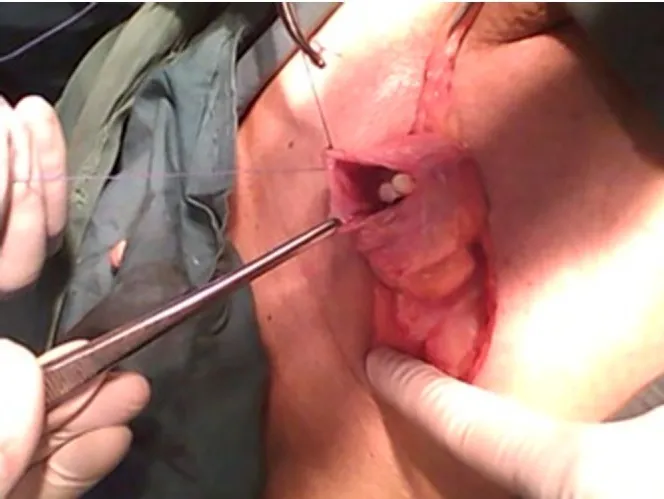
Balloon of a Foley's catheter within the sliding part of the bladder in the inguinal hernia.
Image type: medical_photograph (other_medical_photograph)